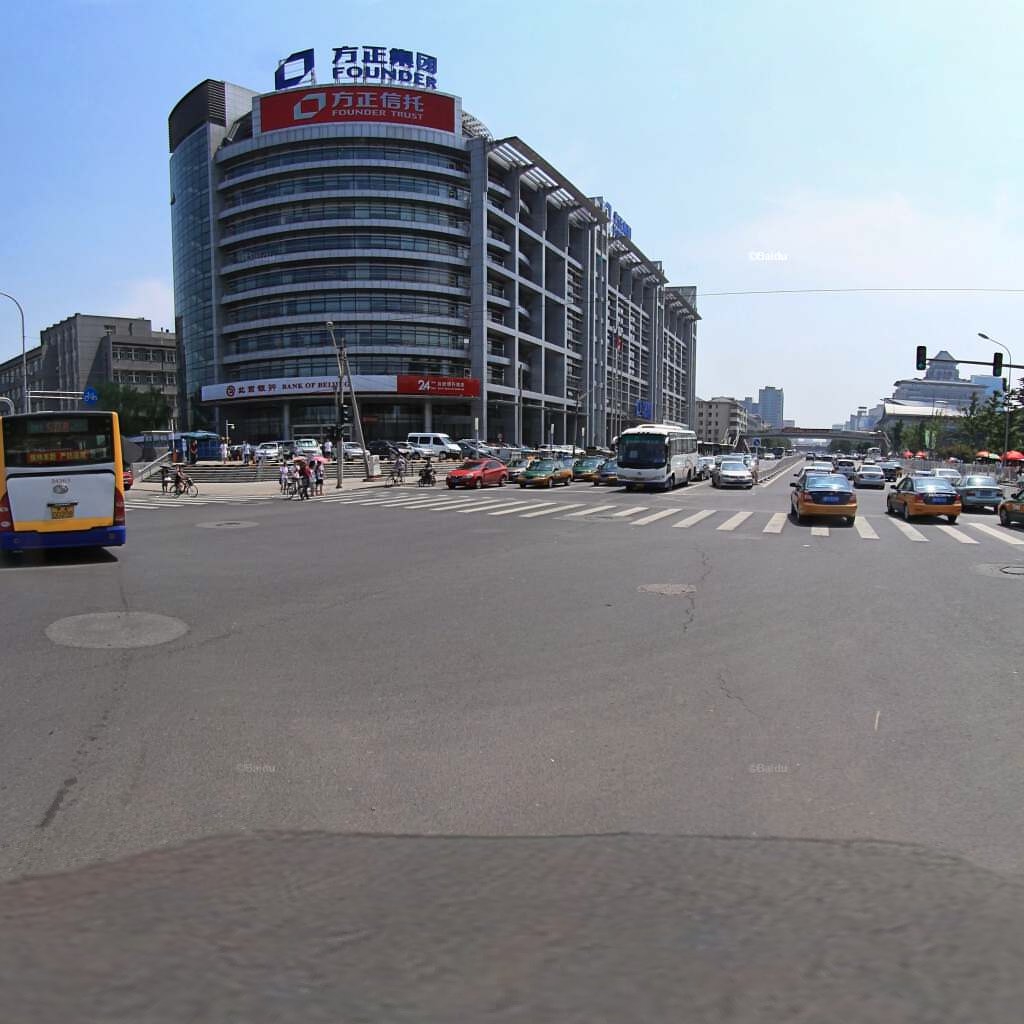
Region: Haidian
Road damage annotations: longitudinal crack, manhole cover, longitudinal crack, longitudinal crack, manhole cover